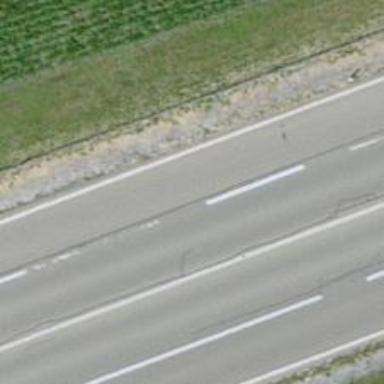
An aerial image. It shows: Trunk link highway.